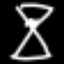
Label: hourglass